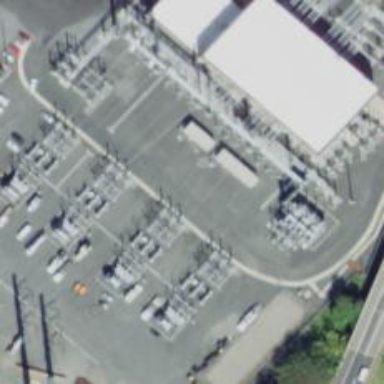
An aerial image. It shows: Switch for power supply.